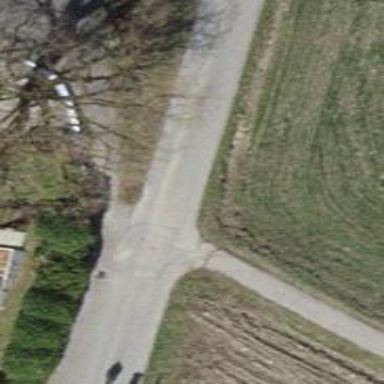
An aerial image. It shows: Paved footway.